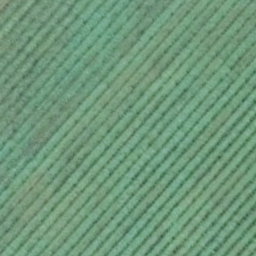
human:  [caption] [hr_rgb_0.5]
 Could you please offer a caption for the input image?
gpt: It is a piece of farmland .

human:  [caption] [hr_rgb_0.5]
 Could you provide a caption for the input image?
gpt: It is a piece of cropland .

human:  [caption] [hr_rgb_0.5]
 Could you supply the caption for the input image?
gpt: There is a piece of cropland .

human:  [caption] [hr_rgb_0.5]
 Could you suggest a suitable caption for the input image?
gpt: There is a piece of farmland .

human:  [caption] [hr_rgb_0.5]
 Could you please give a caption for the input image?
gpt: Here is a piece of farmland .